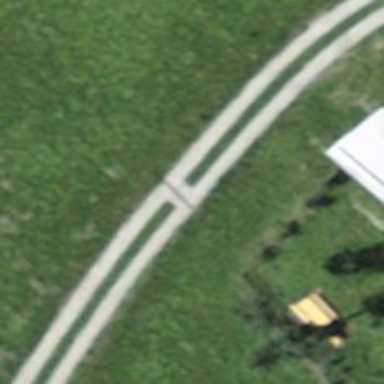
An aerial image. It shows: Well-maintained track road with grade 1 tracktype.